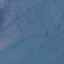
Land use / land cover: Pasture